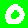
Digit: 0